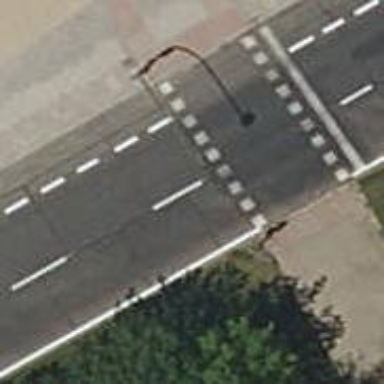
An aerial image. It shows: Road crossing with traffic signals.